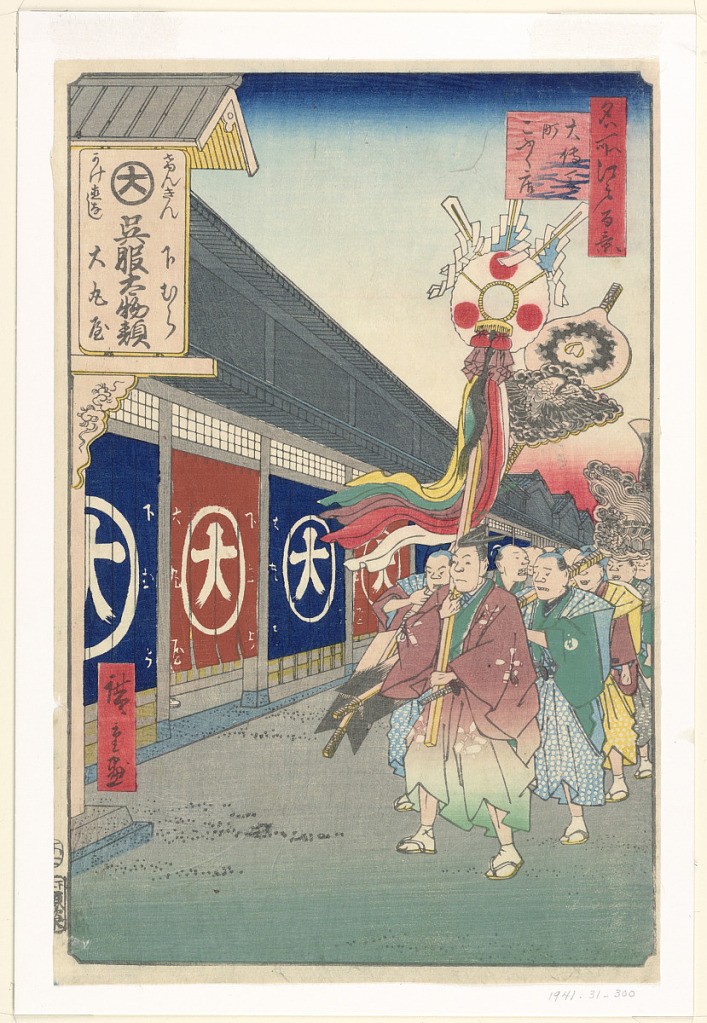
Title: Drapery Land on Odemma Street (Odemma-cho, Gofuku-dana) From the Series One Hundred Famous views of Edo
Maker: Ando Hiroshige, Japanese, 1797–1858
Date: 1858
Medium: Woodblock print in colored ink on paper
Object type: Print
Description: This feudal procession is carefully decorated in many colors. Various important objects are being held and supported by men. This festive display usually occurs around the begging of a new year.  Everyone is dressed in their most beautiful and is ready to celebrate amongst families and friends.